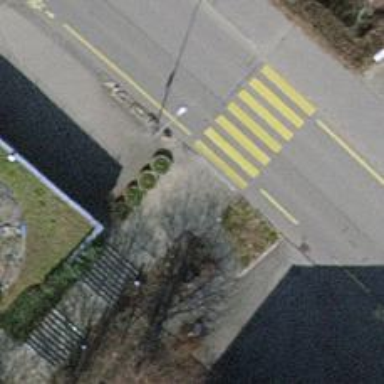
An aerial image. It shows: Footway made of paving stones.